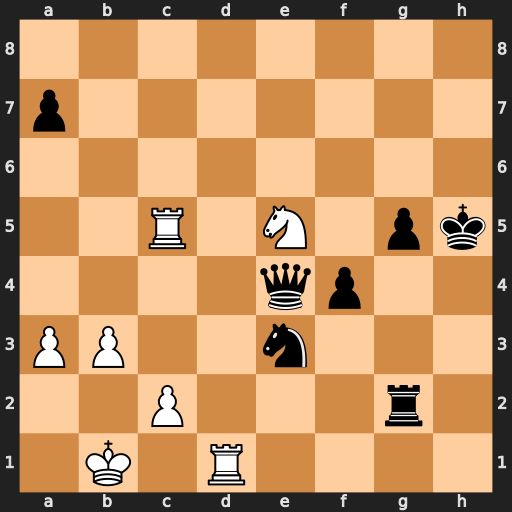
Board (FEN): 8/p7/8/2R1N1pk/4qp2/PP2n3/2P3r1/1K1R4
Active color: w
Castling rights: -
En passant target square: -
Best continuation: Rh1+ Rh2 Rxh2#